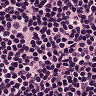
Metastatic tissue present: no